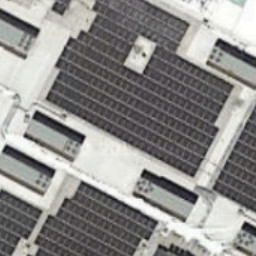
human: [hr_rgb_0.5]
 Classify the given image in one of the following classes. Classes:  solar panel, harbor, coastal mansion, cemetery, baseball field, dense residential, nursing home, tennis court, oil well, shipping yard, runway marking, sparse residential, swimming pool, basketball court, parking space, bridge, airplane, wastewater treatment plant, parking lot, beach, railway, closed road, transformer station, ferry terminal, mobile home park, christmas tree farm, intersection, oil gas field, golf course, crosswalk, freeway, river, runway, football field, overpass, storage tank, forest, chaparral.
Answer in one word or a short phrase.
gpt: solar panel